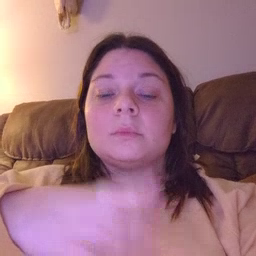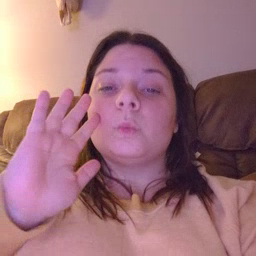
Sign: will